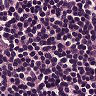
Metastatic tissue present: no